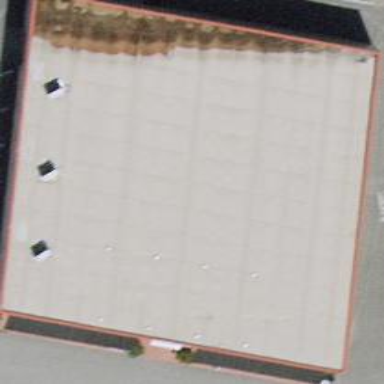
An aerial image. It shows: Flat roof retail building.